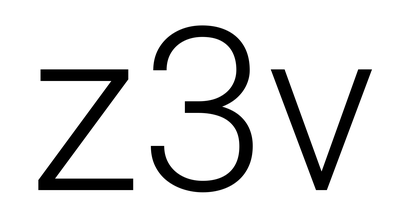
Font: Roboto_Light